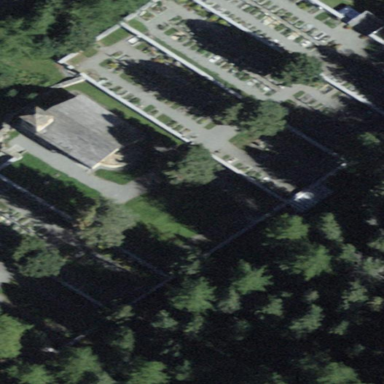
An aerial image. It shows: Cemetery.